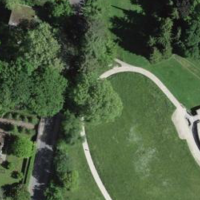
EUNIS habitat code: 53
Species observed at this site:
Volucella zonaria
Cardamine pratensis
Lamium galeobdolon